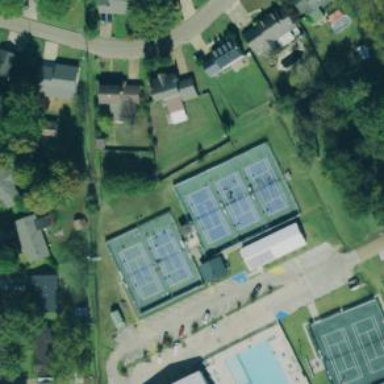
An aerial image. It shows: Tennis court in leisure pitch.